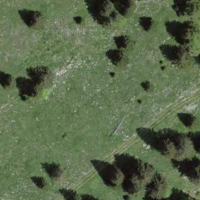
EUNIS habitat code: 24
Species observed at this site:
Achillea millefolium